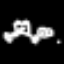
Label: frog